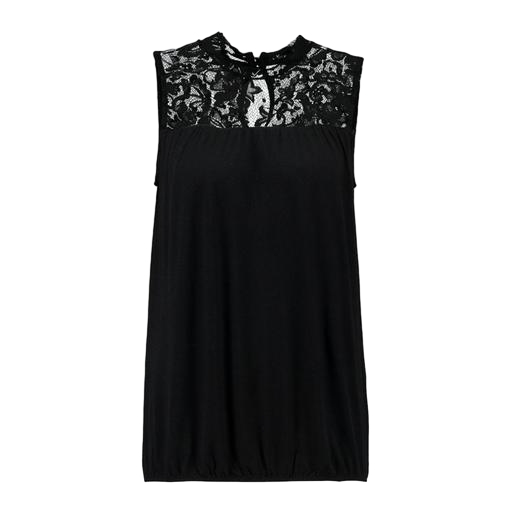
black lace-accented top, black lace-yoke jersey t-shirt, black lace yoke jersey swing top, white background